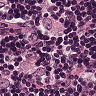
Metastatic tissue present: yes